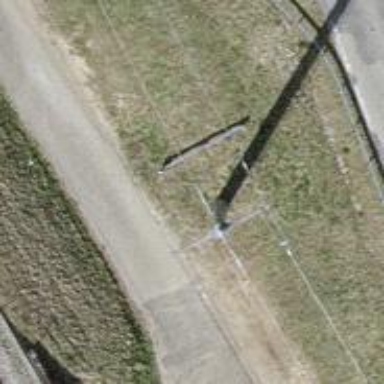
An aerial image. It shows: Power pole.